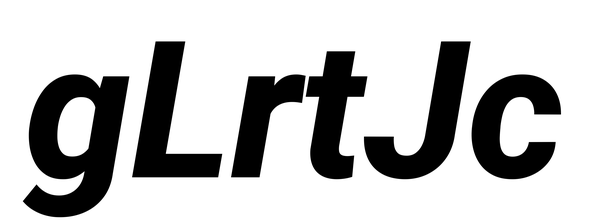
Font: Roboto-Italic_ExtraBold_Italic